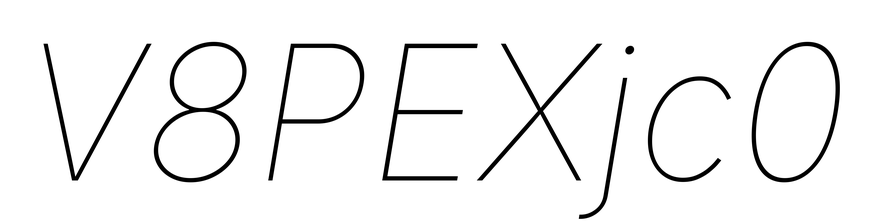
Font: Inter-Italic_Thin_Italic